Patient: sex F, age 26
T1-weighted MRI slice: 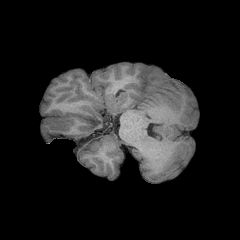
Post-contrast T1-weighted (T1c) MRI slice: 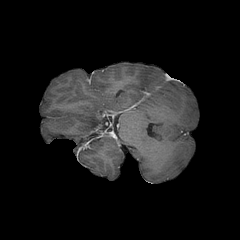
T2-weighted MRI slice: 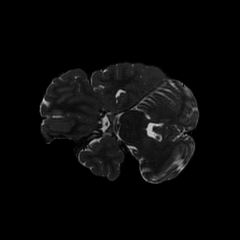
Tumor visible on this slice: yes
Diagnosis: Glioblastoma, IDH-wildtype
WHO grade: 4